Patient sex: M
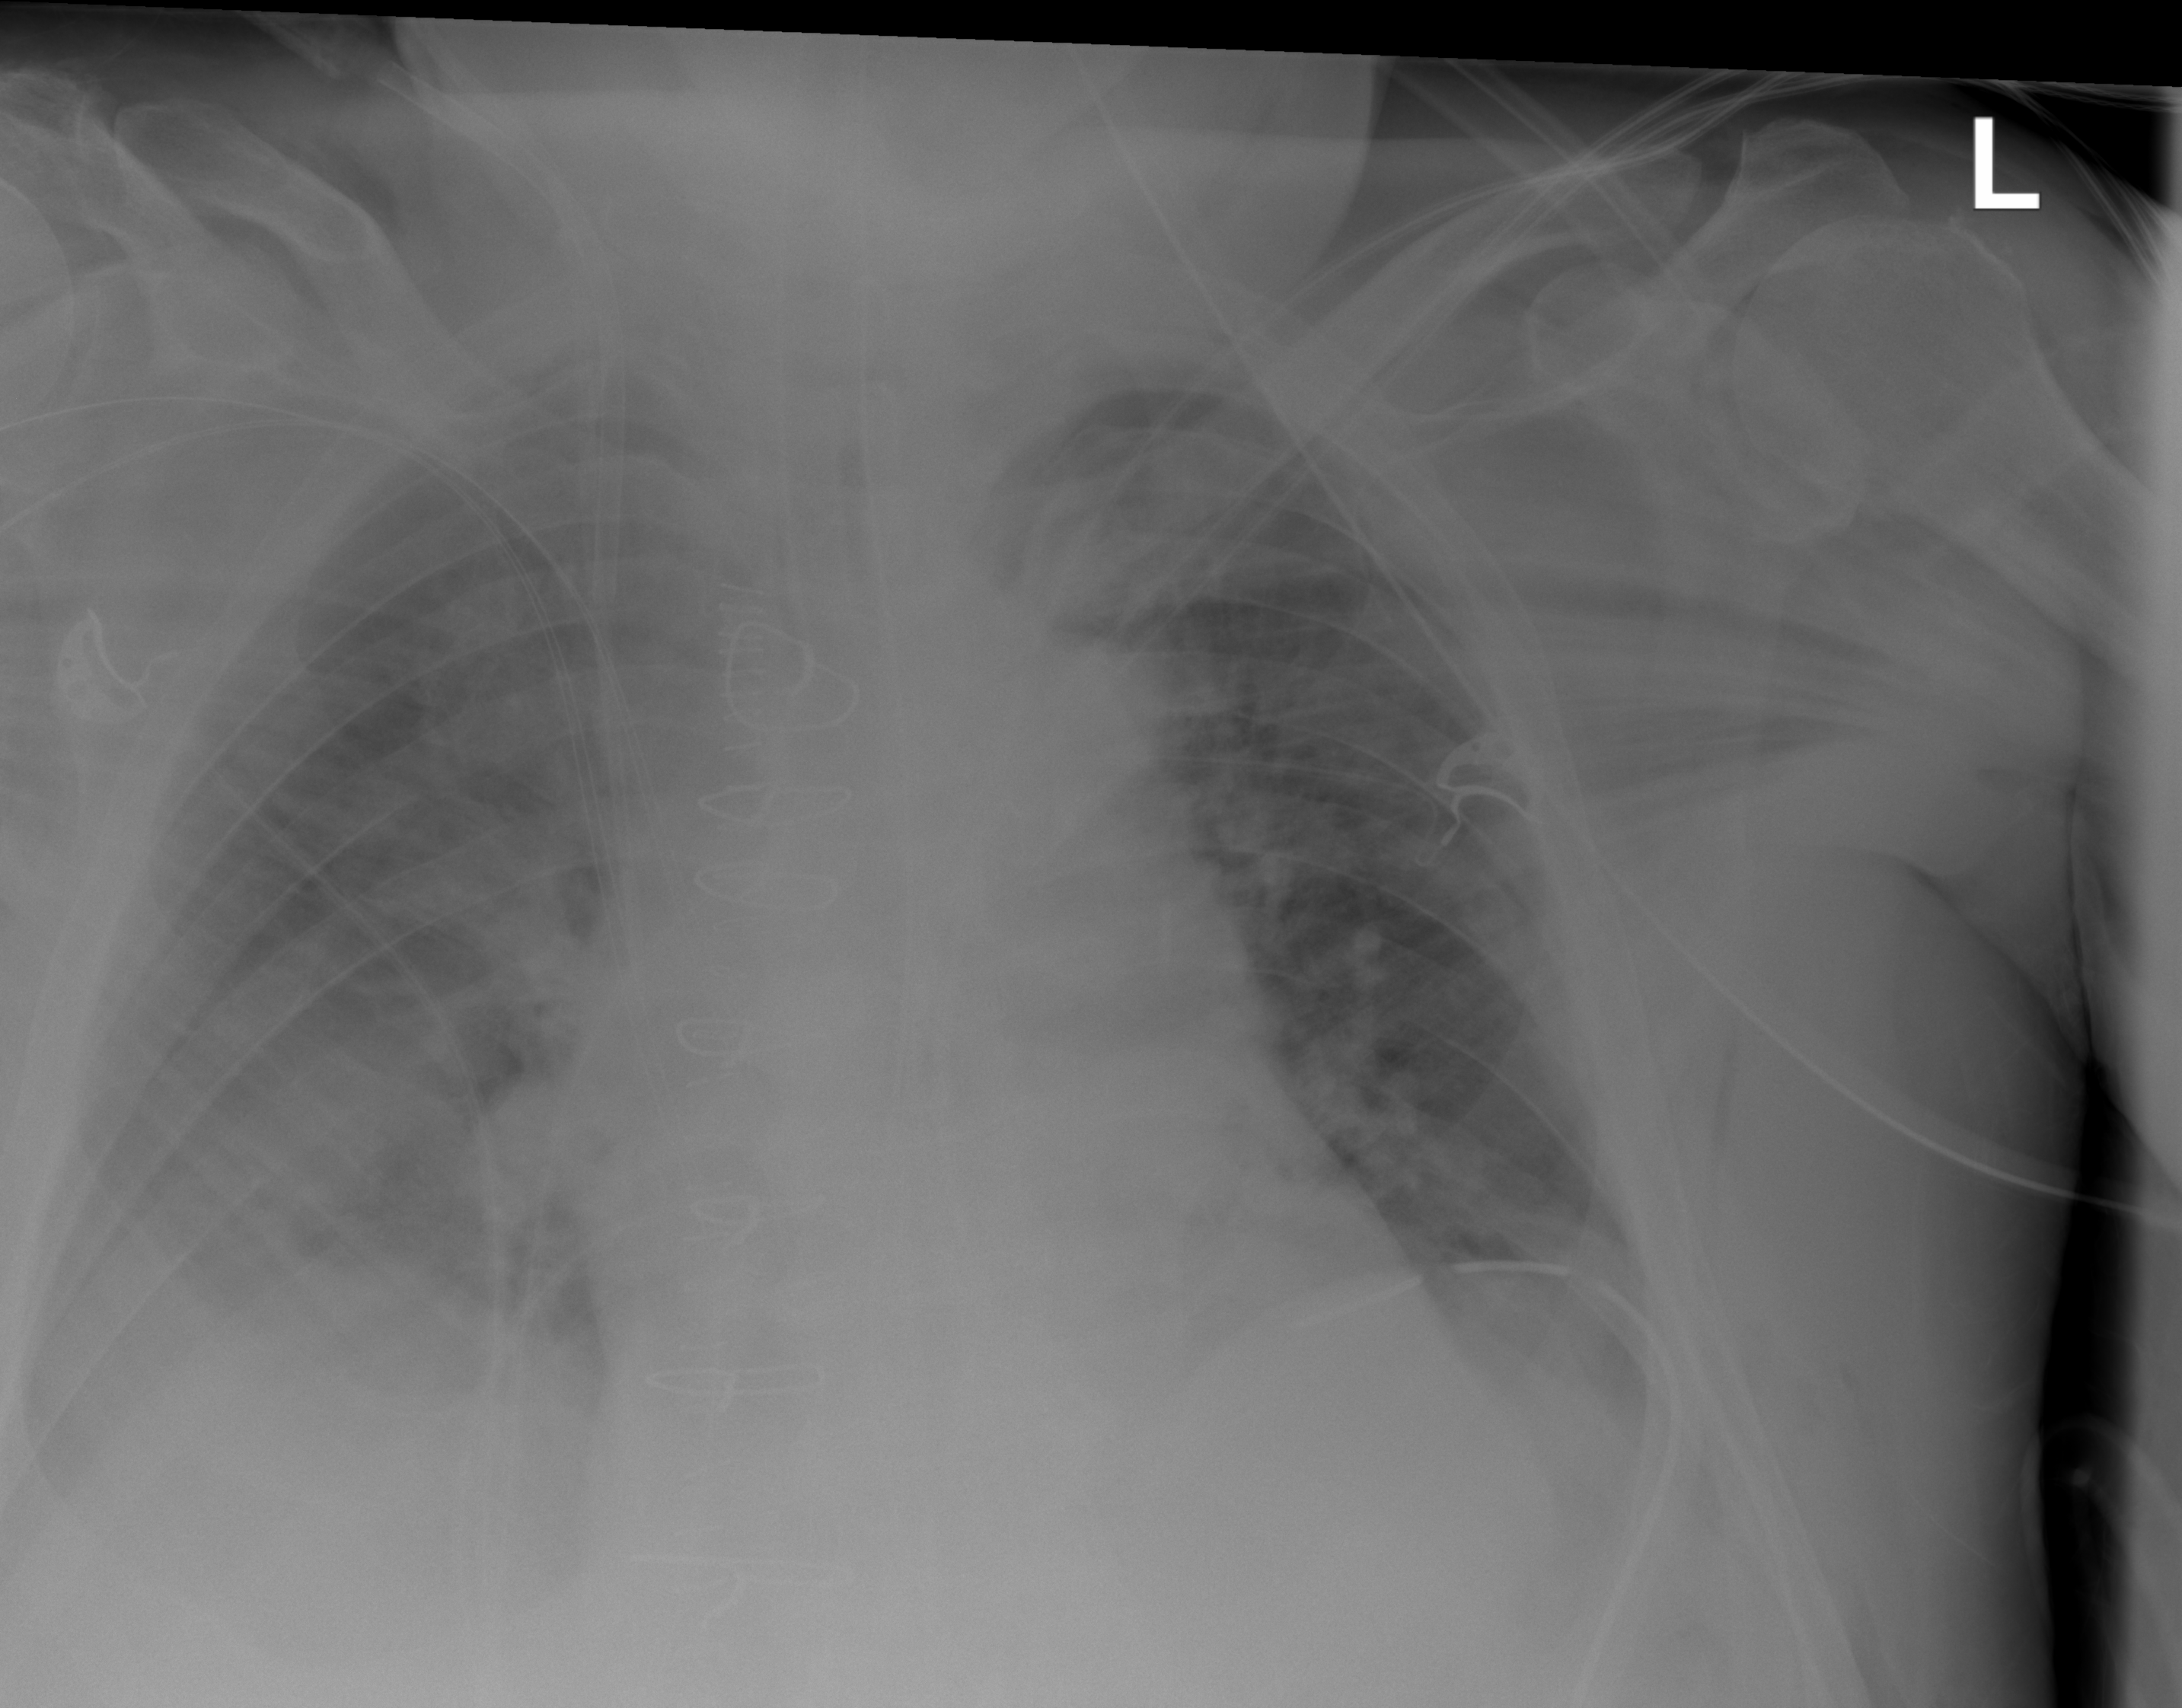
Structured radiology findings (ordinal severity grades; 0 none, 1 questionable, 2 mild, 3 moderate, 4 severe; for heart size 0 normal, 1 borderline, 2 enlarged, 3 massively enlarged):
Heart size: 0
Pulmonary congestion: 2
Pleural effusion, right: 2
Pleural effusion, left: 2
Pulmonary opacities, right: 0
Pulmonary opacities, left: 0
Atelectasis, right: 2
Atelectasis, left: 0